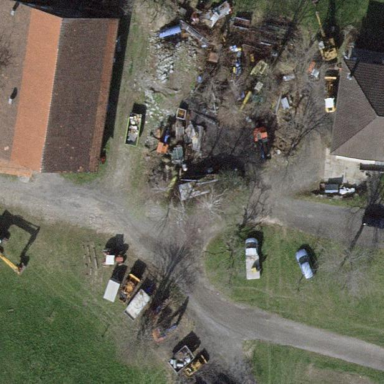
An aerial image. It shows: Farmyard area.